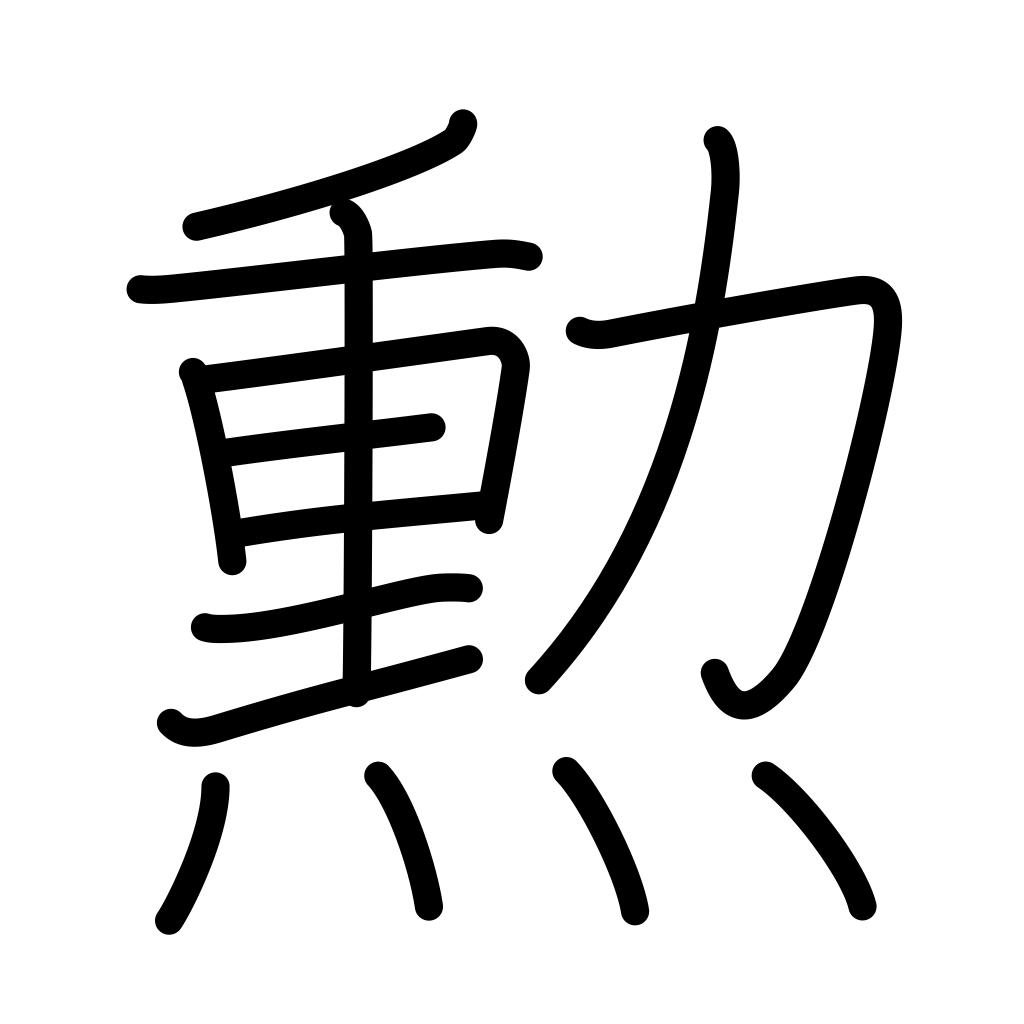
Meaning: meritorious deed, merit